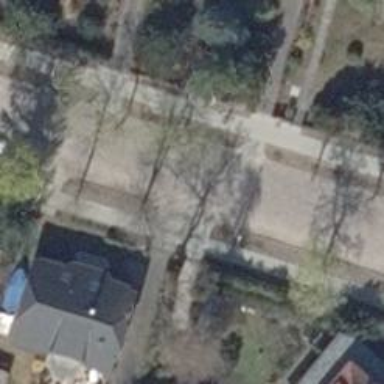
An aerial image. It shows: Residential road with separate sidewalks on both sides.